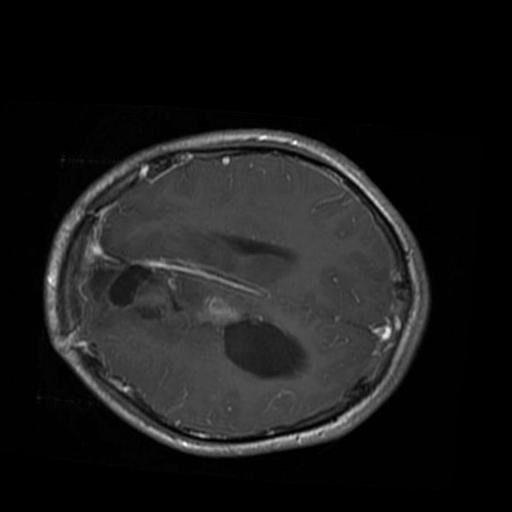
Label: brain_glioma